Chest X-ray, AP view. Patient: 62 years old, sex F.
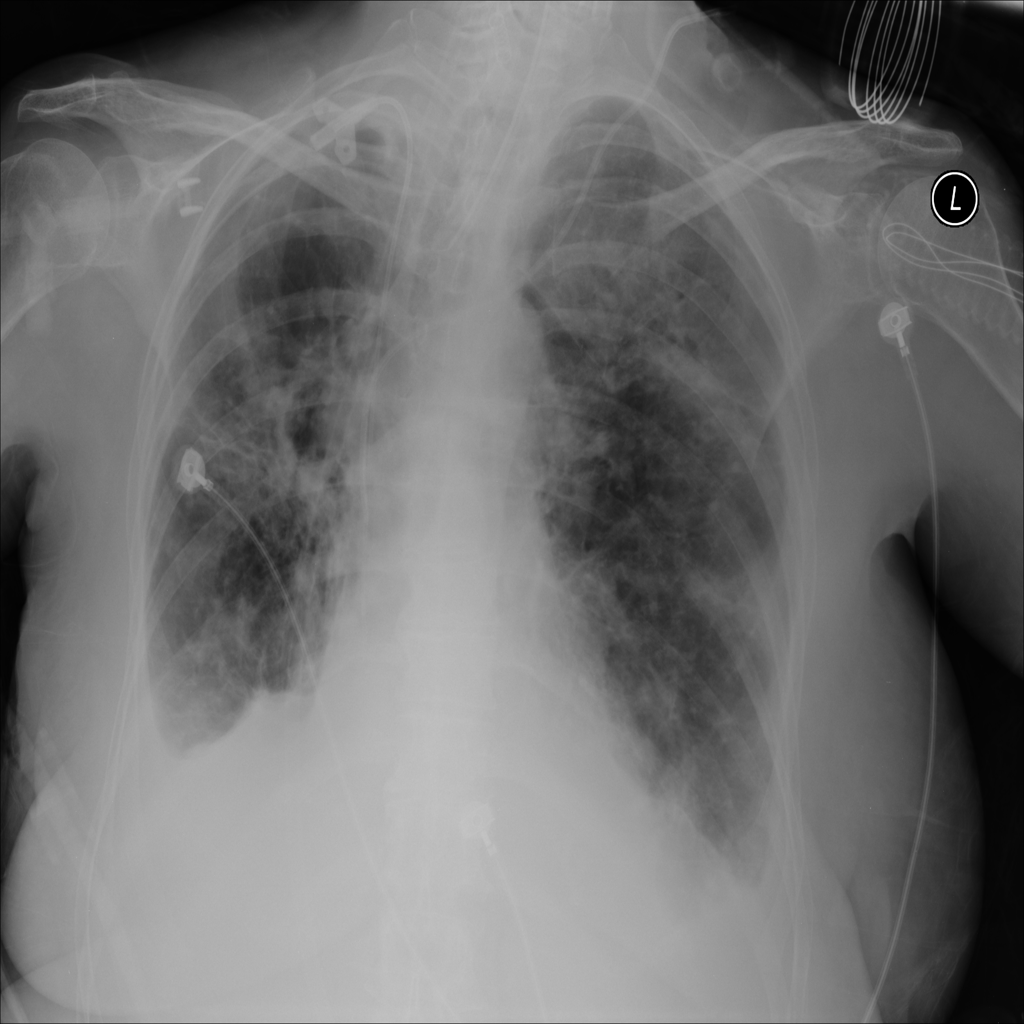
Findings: Effusion